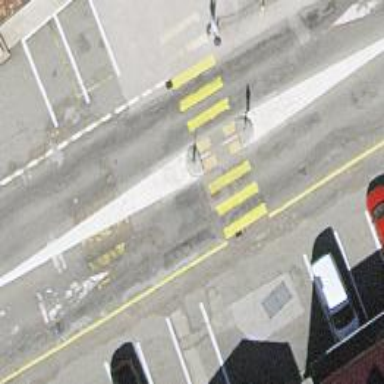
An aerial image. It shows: Zebra crossing on the road.